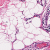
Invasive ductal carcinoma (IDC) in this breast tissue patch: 0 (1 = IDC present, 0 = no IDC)